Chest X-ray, PA view. Patient: 46 years old, sex M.
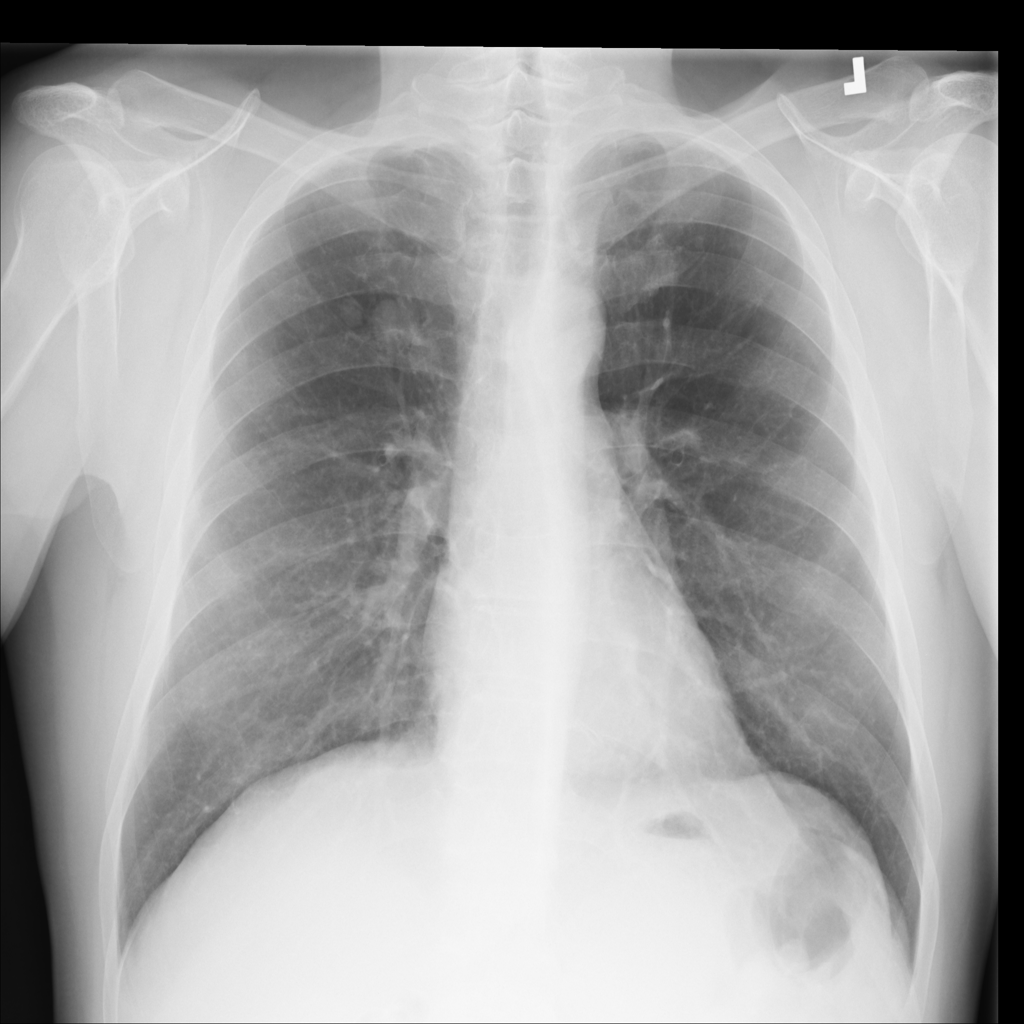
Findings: No Finding